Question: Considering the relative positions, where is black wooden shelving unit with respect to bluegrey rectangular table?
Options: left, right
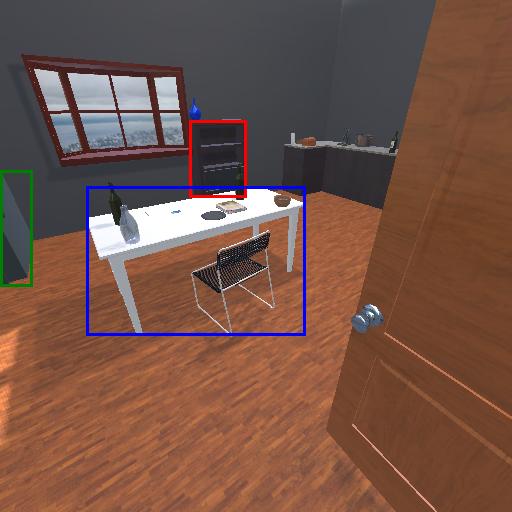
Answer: left